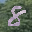
Label: 8